Question: Goal:
Retrieve data from row containing three column into a class named aaa
Problem:
-I retrieve a error message that it does not work because it doesn't provide enough with error explanation.
-I believe that the source code is not correct to retrieve and paste the data into a class.
Info:
*I'm using Nhibernate, VS 2013 and SQL server 2012.

'''
NHibernate.exceptions.GenericADOException > InnerException > StackTrace
at System.Data.ProviderBase.FieldNameLookup.GetOrdinal(String fieldName)
at System.Data.SqlClient.SqlDataReader.GetOrdinal(String name)
at NHibernate.Driver.NHybridDataReader.GetOrdinal(String name) in p:\nhibernate-core\src\NHibernate\Driver\NHybridDataReader.cs:line 363
at NHibernate.Type.NullableType.NullSafeGet(IDataReader rs, String name) in p:\nhibernate-core\src\NHibernate\Type\NullableType.cs:line 236
at NHibernate.Type.NullableType.NullSafeGet(IDataReader rs, String name, ISessionImplementor session, Object owner) in p:\nhibernate-core\src\NHibernate\Type\NullableType.cs:line 287
at NHibernate.Loader.Custom.CustomLoader.ScalarResultColumnProcessor.Extract(Object[] data, IDataReader resultSet, ISessionImplementor session) in p:\nhibernate-core\src\NHibernate\Loader\Custom\CustomLoader.cs:line 458
at NHibernate.Loader.Custom.CustomLoader.ResultRowProcessor.BuildResultRow(Object[] data, IDataReader resultSet, Boolean hasTransformer, ISessionImplementor session) in p:\nhibernate-core\src\NHibernate\Loader\Custom\CustomLoader.cs:line 395
at NHibernate.Loader.Custom.CustomLoader.GetResultColumnOrRow(Object[] row, IResultTransformer resultTransformer, IDataReader rs, ISessionImplementor session) in p:\nhibernate-core\src\NHibernate\Loader\Custom\CustomLoader.cs:line 284
at NHibernate.Loader.Loader.GetRowFromResultSet(IDataReader resultSet, ISessionImplementor session, QueryParameters queryParameters, LockMode[] lockModeArray, EntityKey optionalObjectKey, IList hydratedObjects, EntityKey[] keys, Boolean returnProxies) in p:\nhibernate-core\src\NHibernate\Loader\Loader.cs:line 365
at NHibernate.Loader.Loader.DoQuery(ISessionImplementor session, QueryParameters queryParameters, Boolean returnProxies) in p:\nhibernate-core\src\NHibernate\Loader\Loader.cs:line 473
at NHibernate.Loader.Loader.DoQueryAndInitializeNonLazyCollections(ISessionImplementor session, QueryParameters queryParameters, Boolean returnProxies) in p:\nhibernate-core\src\NHibernate\Loader\Loader.cs:line 251
at NHibernate.Loader.Loader.DoList(ISessionImplementor session, QueryParameters queryParameters) in p:\nhibernate-core\src\NHibernate\Loader\Loader.cs:line 1564
NHibernate.exceptions.GenericADOException > TargetSite
at NHibernate.Loader.Loader.DoList(ISessionImplementor session, QueryParameters queryParameters) in p:\nhibernate-core\src\NHibernate\Loader\Loader.cs:line 1573
at NHibernate.Loader.Loader.ListIgnoreQueryCache(ISessionImplementor session, QueryParameters queryParameters) in p:\nhibernate-core\src\NHibernate\Loader\Loader.cs:line 1472
at NHibernate.Loader.Loader.List(ISessionImplementor session, QueryParameters queryParameters, ISet'1 querySpaces, IType[] resultTypes) in p:\nhibernate-core\src\NHibernate\Loader\Loader.cs:line 1467
at NHibernate.Loader.Custom.CustomLoader.List(ISessionImplementor session, QueryParameters queryParameters) in p:\nhibernate-core\src\NHibernate\Loader\Custom\CustomLoader.cs:line 276
at NHibernate.Impl.SessionImpl.ListCustomQuery(ICustomQuery customQuery, QueryParameters queryParameters, IList results) in p:\nhibernate-core\src\NHibernate\Impl\SessionImpl.cs:line 2108
at NHibernate.Impl.SessionImpl.List(NativeSQLQuerySpecification spec, QueryParameters queryParameters, IList results) in p:\nhibernate-core\src\NHibernate\Impl\SessionImpl.cs:line 2091
at NHibernate.Impl.SessionImpl.List(NativeSQLQuerySpecification spec, QueryParameters queryParameters) in p:\nhibernate-core\src\NHibernate\Impl\SessionImpl.cs:line 2067
at NHibernate.Impl.SqlQueryImpl.List() in p:\nhibernate-core\src\NHibernate\Impl\SqlQueryImpl.cs:line 127
at NHibernate.Impl.AbstractQueryImpl.UniqueResult() in p:\nhibernate-core\src\NHibernate\Impl\AbstractQueryImpl.cs:line 960
at NHibernate.Impl.AbstractQueryImpl.UniqueResult[T]() in p:\nhibernate-core\src\NHibernate\Impl\AbstractQueryImpl.cs:line 947
at data_layer.NhibernateDataProvider.RetrieveSpecificContactInfoAboutAPerson(Int32 pPK_kund) in c:\arbete\main_system\data_layer\NhibernateDataProvider.cs:line 260
at usercontrol_kund.UserControl1.txtbox_sok_KeyDown(Object sender, KeyEventArgs e) in c:\arbete\main_system\usercontrol_kund\usercontrol_kund.xaml.cs:line 108
at System.Windows.Input.KeyEventArgs.InvokeEventHandler(Delegate genericHandler, Object genericTarget)
at System.Windows.RoutedEventArgs.InvokeHandler(Delegate handler, Object target)
at System.Windows.RoutedEventHandlerInfo.InvokeHandler(Object target, RoutedEventArgs routedEventArgs)
at System.Windows.EventRoute.InvokeHandlersImpl(Object source, RoutedEventArgs args, Boolean reRaised)
at System.Windows.UIElement.RaiseEventImpl(DependencyObject sender, RoutedEventArgs args)
at System.Windows.UIElement.RaiseTrustedEvent(RoutedEventArgs args)
at System.Windows.UIElement.RaiseEvent(RoutedEventArgs args, Boolean trusted)
at System.Windows.Input.InputManager.ProcessStagingArea()
at System.Windows.Input.InputManager.ProcessInput(InputEventArgs input)
at System.Windows.Input.InputProviderSite.ReportInput(InputReport inputReport)
at System.Windows.Interop.HwndKeyboardInputProvider.ReportInput(IntPtr hwnd, InputMode mode, Int32 timestamp, RawKeyboardActions actions, Int32 scanCode, Boolean isExtendedKey, Boolean isSystemKey, Int32 virtualKey)
at System.Windows.Interop.HwndKeyboardInputProvider.ProcessKeyAction(MSG& msg, Boolean& handled)
at System.Windows.Interop.HwndSource.CriticalTranslateAccelerator(MSG& msg, ModifierKeys modifiers)
at System.Windows.Interop.HwndSource.OnPreprocessMessage(Object param)
at System.Windows.Threading.ExceptionWrapper.InternalRealCall(Delegate callback, Object args, Int32 numArgs)
at MS.Internal.Threading.ExceptionFilterHelper.TryCatchWhen(Object source, Delegate method, Object args, Int32 numArgs, Delegate catchHandler)
at System.Windows.Threading.Dispatcher.LegacyInvokeImpl(DispatcherPriority priority, TimeSpan timeout, Delegate method, Object args, Int32 numArgs)
at System.Windows.Threading.Dispatcher.Invoke(DispatcherPriority priority, Delegate method, Object arg)
at System.Windows.Interop.HwndSource.OnPreprocessMessageThunk(MSG& msg, Boolean& handled)
at System.Windows.Interop.HwndSource.WeakEventPreprocessMessage.OnPreprocessMessage(MSG& msg, Boolean& handled)
at System.Windows.Interop.ComponentDispatcherThread.RaiseThreadMessage(MSG& msg)
at System.Windows.Threading.Dispatcher.PushFrameImpl(DispatcherFrame frame)
at System.Windows.Threading.Dispatcher.PushFrame(DispatcherFrame frame)
at System.Windows.Threading.Dispatcher.Run()
at System.Windows.Application.RunDispatcher(Object ignore)
at System.Windows.Application.RunInternal(Window window)
at System.Windows.Application.Run(Window window)
at System.Windows.Application.Run()
at main_system.App.Main() in c:\arbete\main_system\main_system\obj\Debug\App.g.cs:line 0
at System.AppDomain._nExecuteAssembly(RuntimeAssembly assembly, String[] args)
at System.AppDomain.ExecuteAssembly(String assemblyFile, Evidence assemblySecurity, String[] args)
at Microsoft.VisualStudio.HostingProcess.HostProc.RunUsersAssembly()
at System.Threading.ThreadHelper.ThreadStart_Context(Object state)
at System.Threading.ExecutionContext.RunInternal(ExecutionContext executionContext, ContextCallback callback, Object state, Boolean preserveSyncCtx)
at System.Threading.ExecutionContext.Run(ExecutionContext executionContext, ContextCallback callback, Object state, Boolean preserveSyncCtx)
at System.Threading.ExecutionContext.Run(ExecutionContext executionContext, ContextCallback callback, Object state)
at System.Threading.ThreadHelper.ThreadStart()
<?xml version="1.0" encoding="utf-8" ?>
<hibernate-mapping xmlns="urn:nhibernate-mapping-2.2" assembly="data_layer" namespace="data_layer">
<sql-query name="ddd">
<return-scalar column="a" type="int" />
<return-scalar column="b" type="string" />
<return-scalar column="c" type="string" />
exec ddd :Data
</sql-query>
</hibernate-mapping>
public class aaa
{
public int a { get; set; }
public string b { get; set; }
public string c { get; set; }
}
public ContactInfo RetrieveSpecificContactInfoAboutAPerson(int a)
{
return _session.GetNamedQuery("ddd").SetInt32("Data", a).UniqueResult<aaa>();
}
'''
EXTEND: showing the original part before update
'''
<?xml version="1.0" encoding="utf-8" ?>
<hibernate-mapping xmlns="urn:nhibernate-mapping-2.2" assembly="data_layer" namespace="data_layer">
<sql-query name="ddd">
<return-scalar column="a" type="int" />
<return-scalar column="b" type="string" />
<return-scalar column="c" type="string" />
exec ddd :Data
</sql-query>
</hibernate-mapping>
public class aaa
{
public int a { get; set; }
public string b { get; set; }
public string c { get; set; }
}
public ContactInfo RetrieveSpecificContactInfoAboutAPerson(int a)
{
return _session.GetNamedQuery("ddd").SetInt32("Data", a).UniqueResult<aaa>();
}
'''
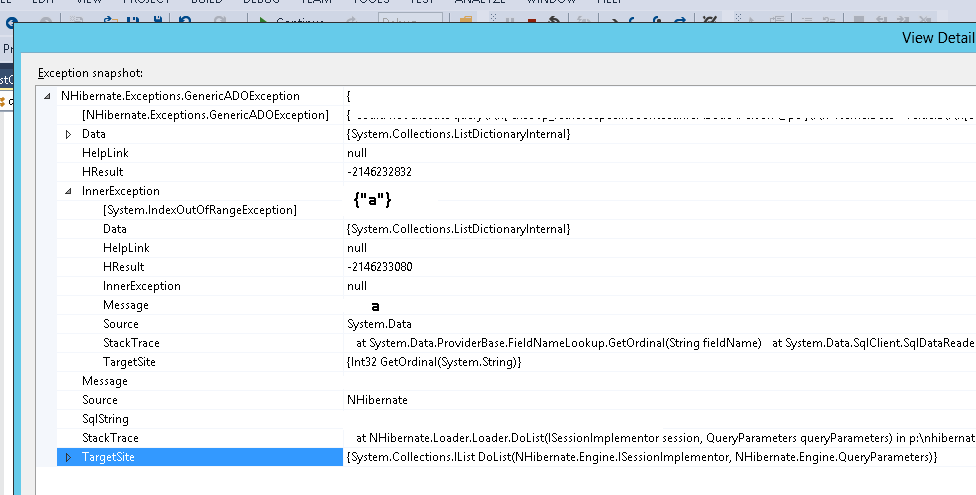
Answer: There are adjustments needed to make that running...
Mapping should contain the passing param definition
'<query-param name="Data" type="int"/>'
'''
<sql-query name="ddd">
<query-param name="Data" type="int"/>
<return-scalar column="a" type="int" />
<return-scalar column="b" type="string" />
<return-scalar column="c" type="string" />
exec [dbo].[ddd] :Data
</sql-query>
'''
That should be the NHibernate call:
'''
var a = 1;
var result = session.GetNamedQuery("ddd")
.SetInt32("Data", a)
.SetResultTransformer(Transformers.AliasToBean<aaa>())
.UniqueResult<aaa>();
'''
Where the essential is the conversion, called transformation in NHiernate:
'''
.SetResultTransformer(Transformers.AliasToBean<aaa>())
'''
That all being hitting the SP like this:
'''
CREATE PROCEDURE ddd
@Data int
AS
BEGIN
SET NOCOUNT ON;
-- Insert statements for procedure here
SELECT 1 as A, 'B' as b, 'c' as c
END
GO
'''